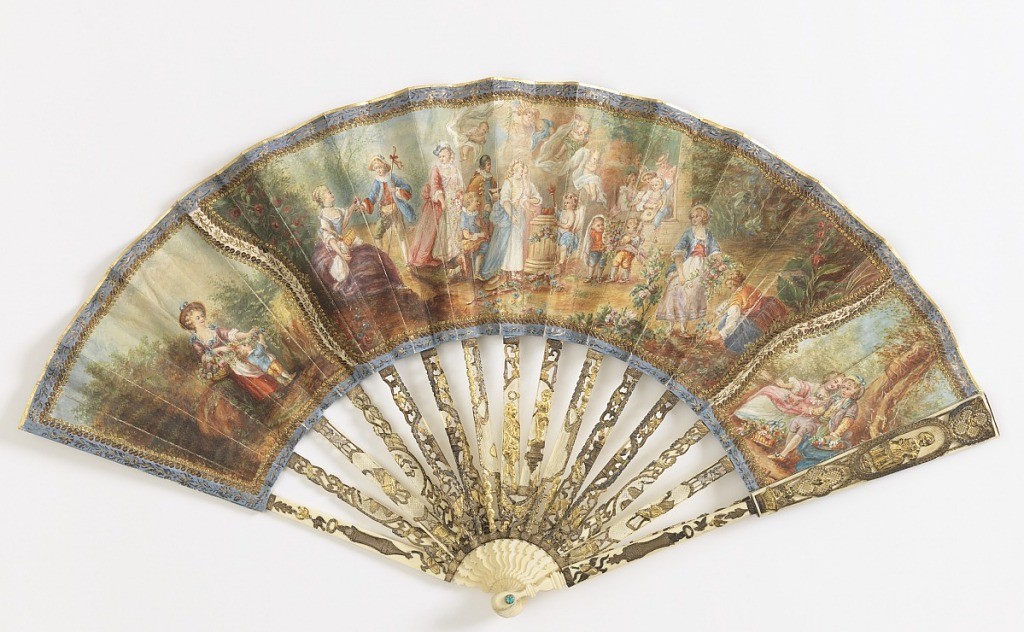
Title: Pleated fan
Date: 1780–1900
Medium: Gilded parchment leaf painted with gouache and embroidered with sequins, carved and pierced ivory sticks overlaid with gold foil, pin set with a faceted stone
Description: Pleated fan. Gilded parchment leaf painted with gouache and embroidered with sequins. Obverse: figures in 18th-century dress divided into three panels. Reverse: three panels, each enclosing a spray of flowers. Carved and pierced ivory sticks overlaid with gold foil. Pin is set with a faceted blue gem.